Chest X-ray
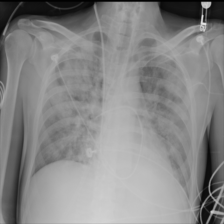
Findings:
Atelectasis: negative
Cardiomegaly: negative
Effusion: negative
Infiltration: negative
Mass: negative
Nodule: negative
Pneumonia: negative
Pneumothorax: negative
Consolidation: positive
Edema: negative
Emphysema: negative
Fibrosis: negative
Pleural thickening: negative
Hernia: negative